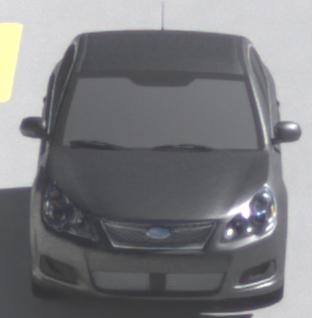
Make: Subaru
Model: Legacy 2.0R
Detailed model: Legacy (IV) Limousine
Model produced from: 2007/09
Model produced until: 2008/10
Doors: 4
Color: gray
Road condition: dry road
Daytime: midday
Contrast: high contrast